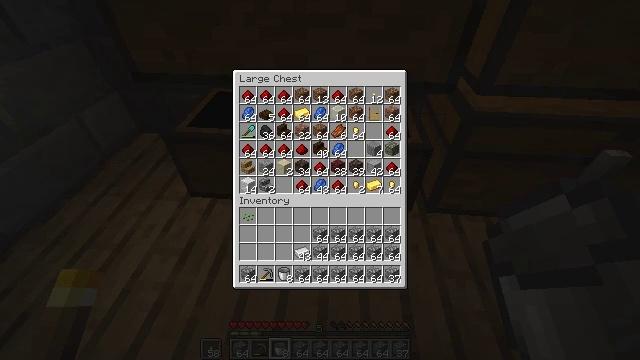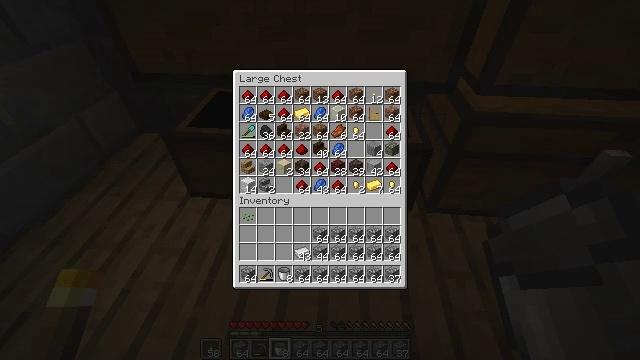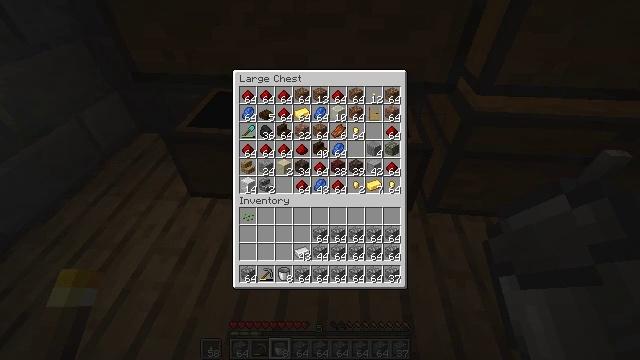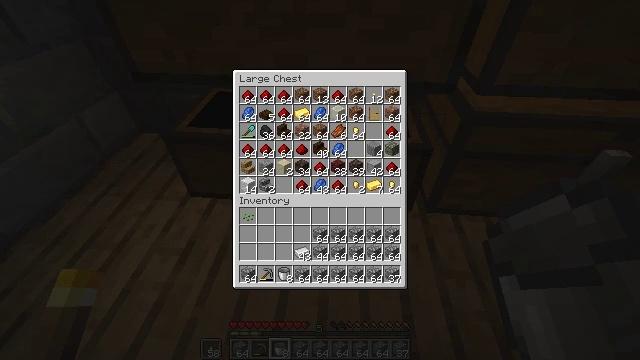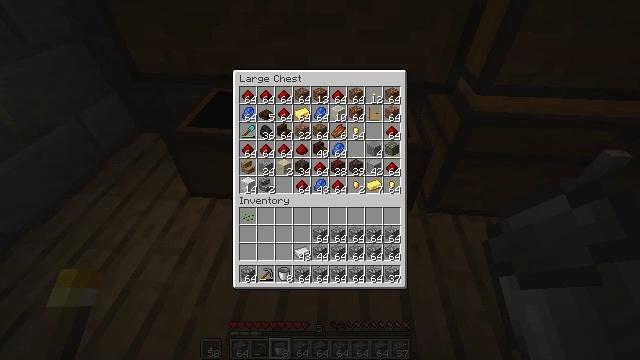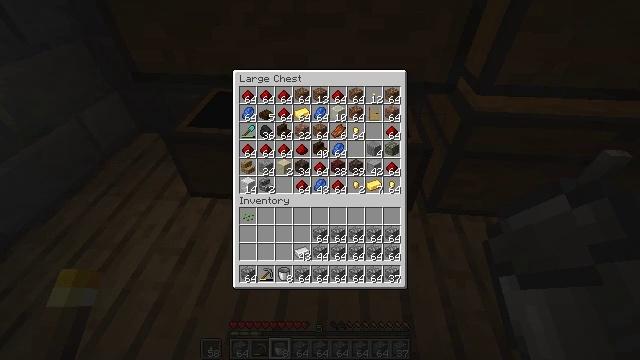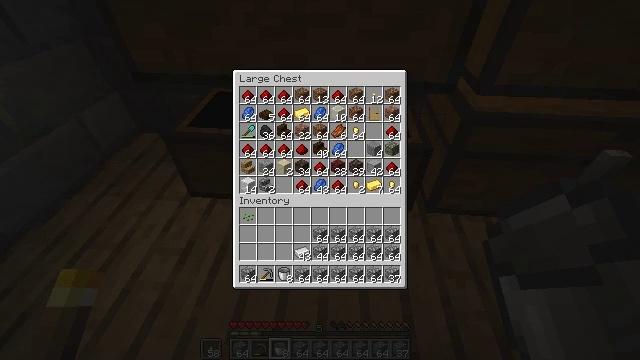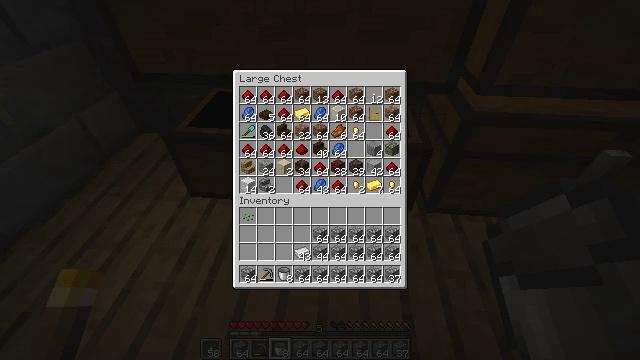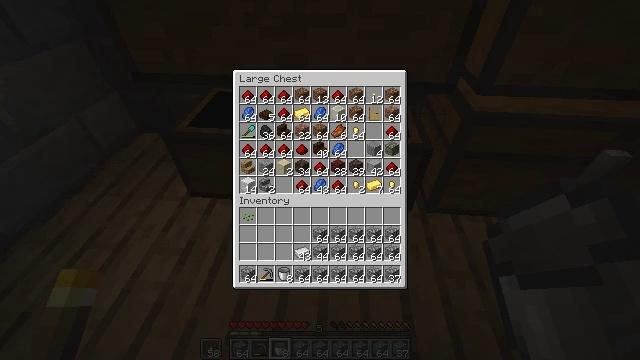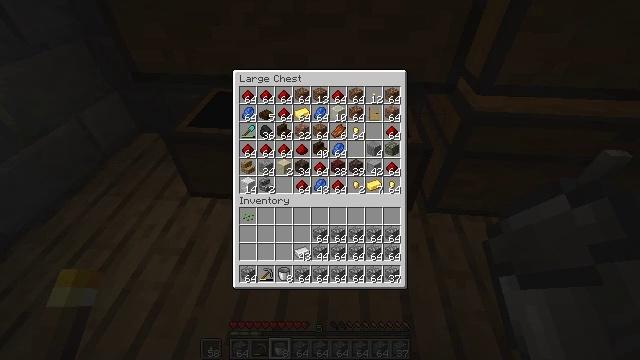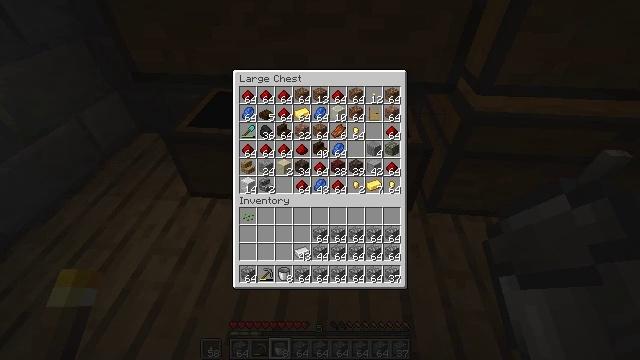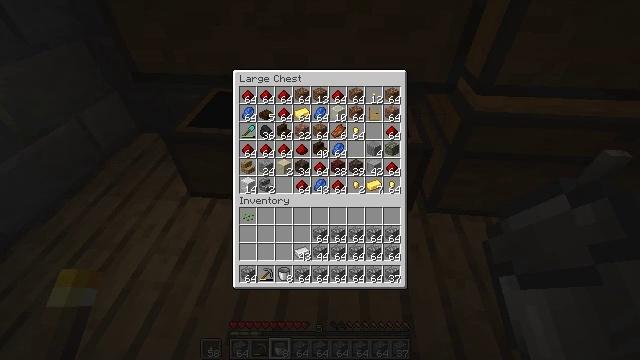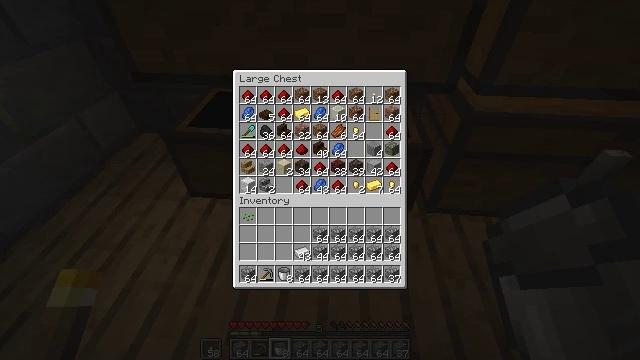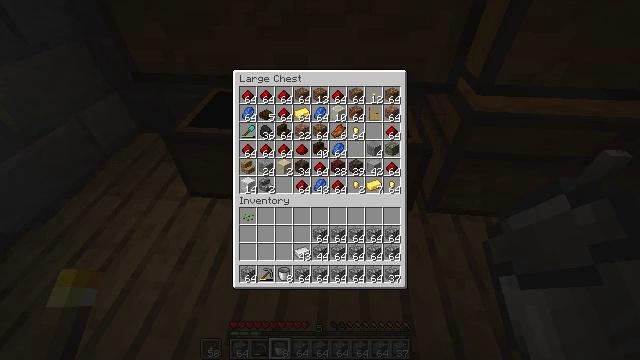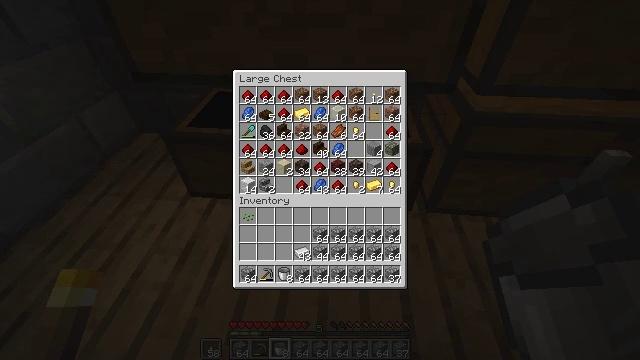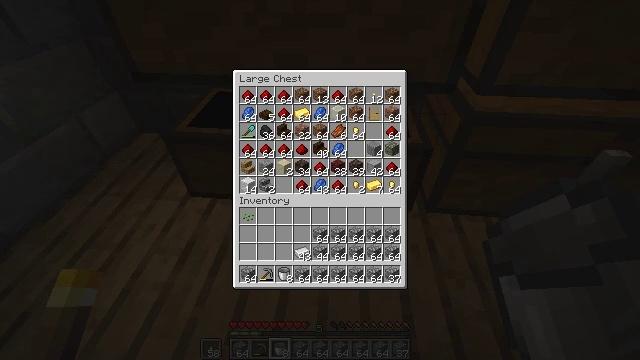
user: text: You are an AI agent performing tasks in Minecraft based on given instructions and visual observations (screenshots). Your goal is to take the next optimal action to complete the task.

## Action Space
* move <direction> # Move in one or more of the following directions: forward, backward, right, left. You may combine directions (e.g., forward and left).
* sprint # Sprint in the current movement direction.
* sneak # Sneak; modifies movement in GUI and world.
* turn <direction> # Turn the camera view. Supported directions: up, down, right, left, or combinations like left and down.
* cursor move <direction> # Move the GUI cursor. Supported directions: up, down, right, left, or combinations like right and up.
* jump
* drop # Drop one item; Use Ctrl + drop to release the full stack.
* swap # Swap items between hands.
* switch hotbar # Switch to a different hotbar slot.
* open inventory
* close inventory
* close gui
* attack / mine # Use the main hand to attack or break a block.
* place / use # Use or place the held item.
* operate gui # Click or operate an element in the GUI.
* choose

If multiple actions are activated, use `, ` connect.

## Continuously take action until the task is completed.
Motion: motion action
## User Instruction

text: Make a dark oak trapdoor.
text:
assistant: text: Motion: cursor move right
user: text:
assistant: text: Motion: no_op
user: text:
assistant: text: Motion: no_op
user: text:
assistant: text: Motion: no_op
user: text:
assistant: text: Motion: no_op
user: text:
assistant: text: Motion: no_op
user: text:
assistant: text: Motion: no_op
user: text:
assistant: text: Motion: no_op
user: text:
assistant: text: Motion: no_op
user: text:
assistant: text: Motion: no_op
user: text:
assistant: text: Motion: no_op
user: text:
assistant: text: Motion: no_op
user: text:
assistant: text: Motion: no_op
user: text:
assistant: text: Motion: no_op
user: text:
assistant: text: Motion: no_op
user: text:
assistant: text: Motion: no_op
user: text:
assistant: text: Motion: no_op
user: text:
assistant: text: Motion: no_op
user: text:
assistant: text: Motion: no_op
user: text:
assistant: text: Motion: no_op
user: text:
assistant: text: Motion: no_op
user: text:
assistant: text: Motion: no_op
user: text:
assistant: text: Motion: no_op
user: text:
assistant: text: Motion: no_op
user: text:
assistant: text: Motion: no_op
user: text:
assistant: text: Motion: no_op
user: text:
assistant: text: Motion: no_op
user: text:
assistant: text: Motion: no_op
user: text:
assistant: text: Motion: no_op
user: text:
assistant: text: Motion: no_op